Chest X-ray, AP view. Patient: 64 years old, sex F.
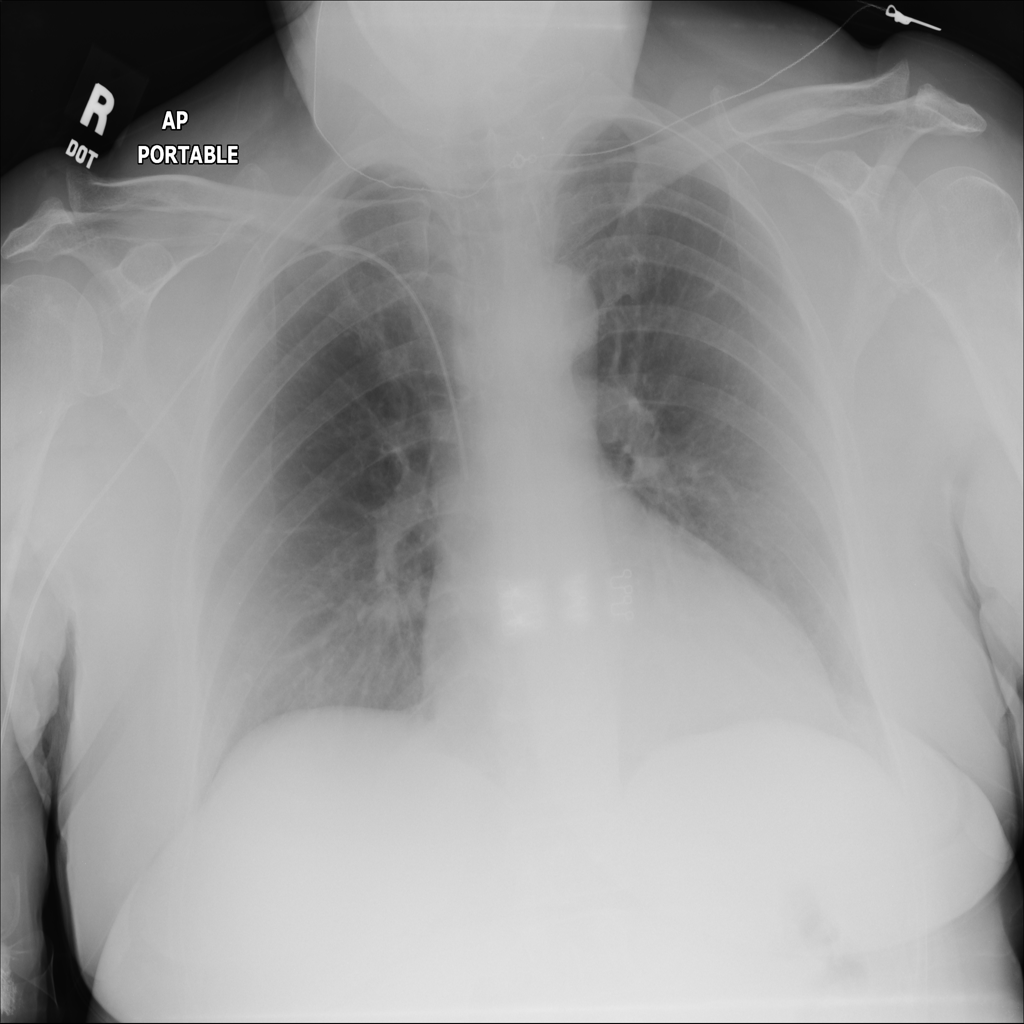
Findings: No Finding